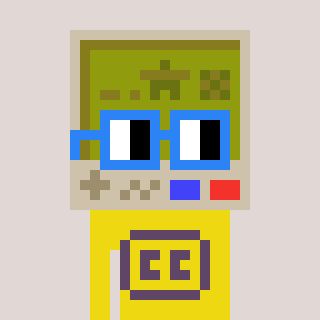
a pixel art character with square blue glasses, a gameboy-shaped head and a yellow-colored body on a warm background